Question: Exactly the same code is used to create a <URL> for the main body of a document and the document's page header. The table is properly rendered in the main body but doesn't seem to take into account values in the header.
Below I paste a screenshot of the produced pdf and, after that, the minimal standalone program that was used to generate the pdf.
# PDF output

# code
'''
import java.io.*;
import com.itextpdf.text.*;
import com.itextpdf.text.pdf.*;
class HeaderAndFooter extends PdfPageEventHelper{
private PdfPTable header;
public HeaderAndFooter() throws Exception {
header = FooMain.createTable();
header.setTotalWidth(530);
}
@Override
public void onEndPage(PdfWriter writer, Document document) {
PdfContentByte cb = writer.getDirectContent();
float x = document.leftMargin();
float hei = header.getTotalHeight();
float y = document.top()+hei;
header.writeSelectedRows(0, -1, x , y, cb);
}
}
public class FooMain {
public static void main(String[] args) throws Exception {
Document doc = new Document(PageSize.A4, 30, 30, 150, 40);
PdfWriter writer = PdfWriter.getInstance(doc, new FileOutputStream("./brokenTableInHeader.pdf"));
writer.setPageEvent(new HeaderAndFooter());
doc.open();
doc.add(createTable());
doc.close();
}
public static PdfPTable createTable() throws Exception {
PdfPTable table = new PdfPTable(2);
PdfPCell cell = new PdfPCell(new Phrase("cell spanning two rows"));
cell.setRowspan(2);
table.addCell(cell);
table.addCell( new Phrase ("a"));
table.addCell( new Phrase ("b"));
return table;
}
}
'''
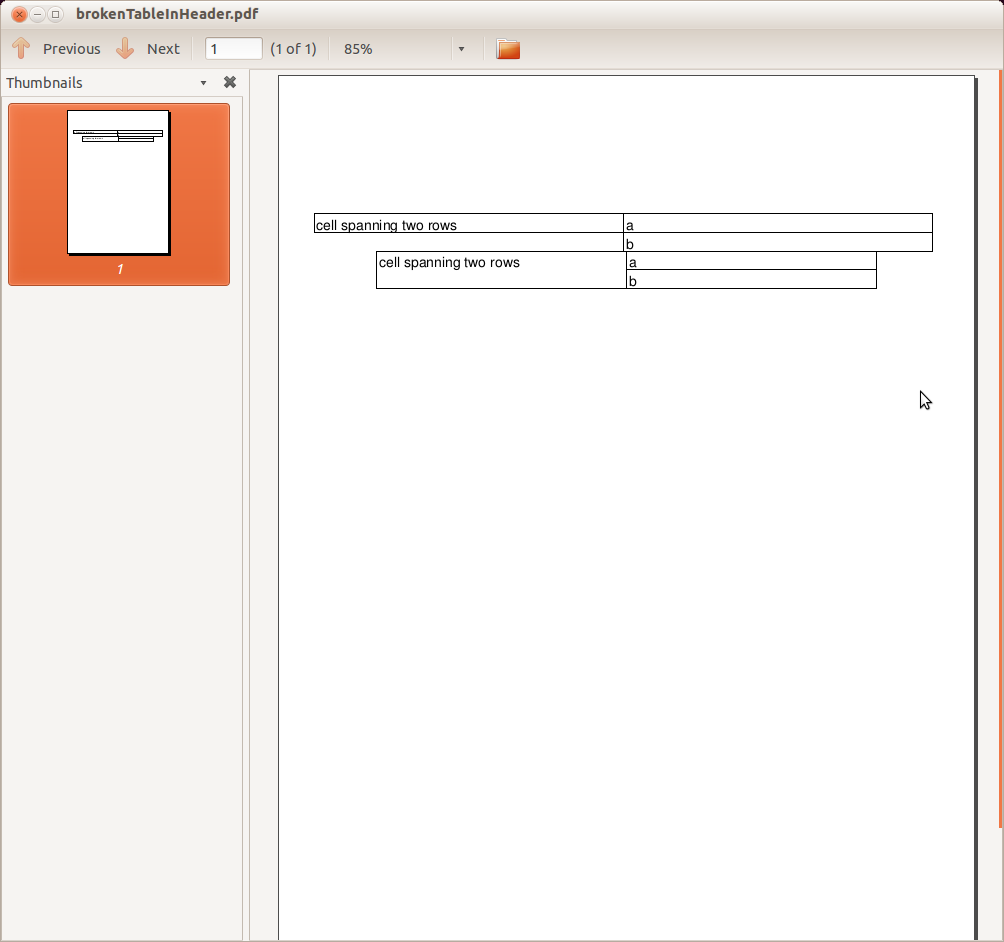
Answer: Found the answer in <URL>
Here's an excerpt from my working code:
'''
ColumnText column = new ColumnText(writer.getDirectContent());
column.addElement(footer);
column.setSimpleColumn (0, 0, 630, 80);
column.go();
'''